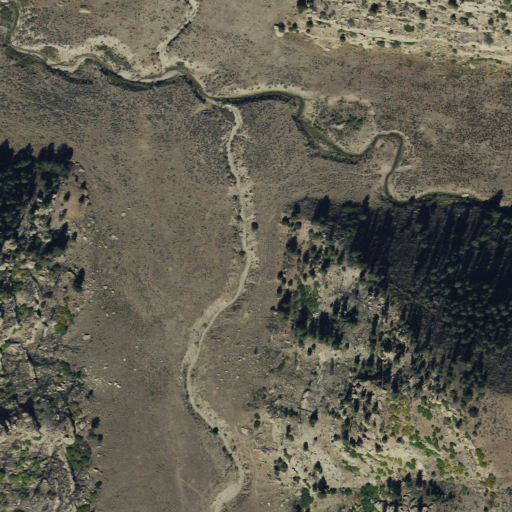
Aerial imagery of valley in Utah named One Eye Canyon containing shrub and evergreen forest